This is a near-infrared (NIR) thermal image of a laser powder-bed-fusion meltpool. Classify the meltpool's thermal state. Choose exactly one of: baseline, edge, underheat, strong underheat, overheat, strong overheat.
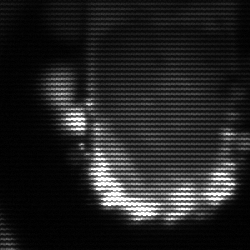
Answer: baseline